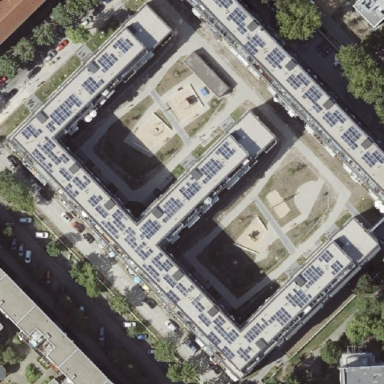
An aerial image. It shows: Building with apartments and flat roof.